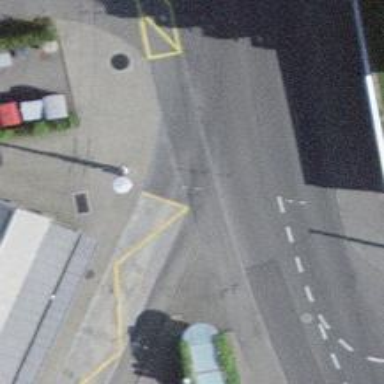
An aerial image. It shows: Service road with paved surface and trolley wire.